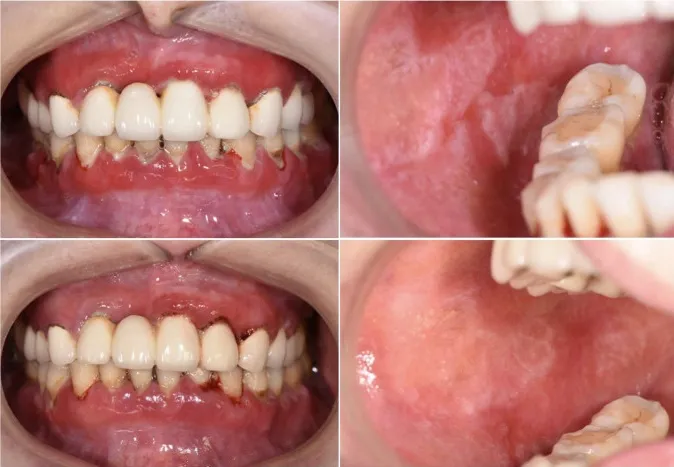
Changes of clinical features of this patient. The clinical features on the gingivae.
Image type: medical_photograph (oral_photograph)